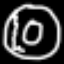
Label: donut